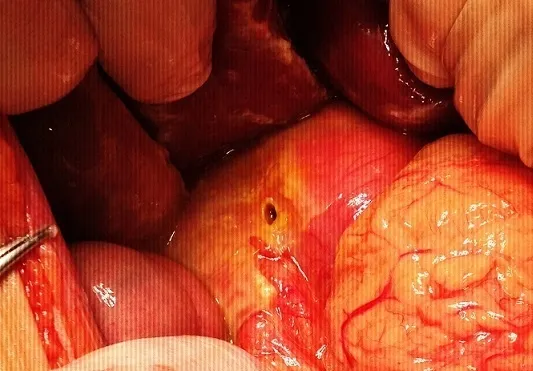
2x1 cm perforation in the anterior face of the second part of the duodenum in a 14-year-old child with sickle cell anemia.
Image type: medical_photograph (other_medical_photograph)